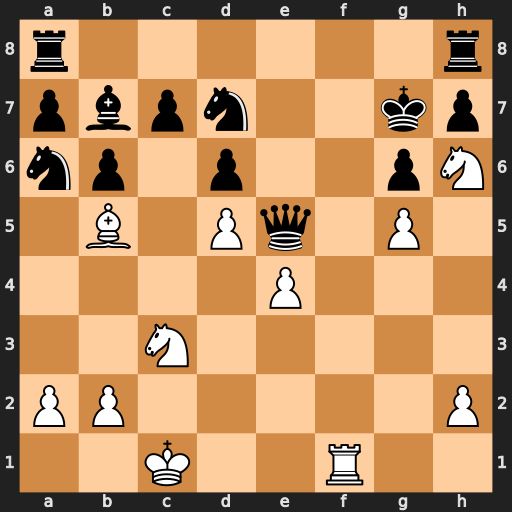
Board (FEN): r6r/pbpn2kp/np1p2pN/1B1Pq1P1/4P3/2N5/PP5P/2K2R2
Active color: w
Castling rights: -
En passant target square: -
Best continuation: Rf7#